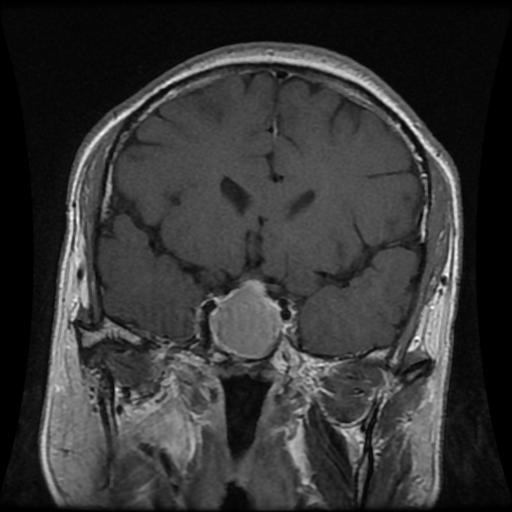
Label: pituitary